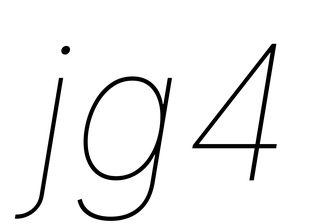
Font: Inter-Italic_Thin_Italic